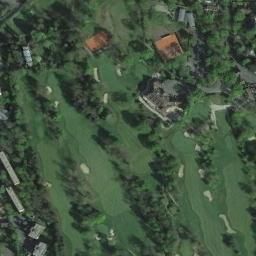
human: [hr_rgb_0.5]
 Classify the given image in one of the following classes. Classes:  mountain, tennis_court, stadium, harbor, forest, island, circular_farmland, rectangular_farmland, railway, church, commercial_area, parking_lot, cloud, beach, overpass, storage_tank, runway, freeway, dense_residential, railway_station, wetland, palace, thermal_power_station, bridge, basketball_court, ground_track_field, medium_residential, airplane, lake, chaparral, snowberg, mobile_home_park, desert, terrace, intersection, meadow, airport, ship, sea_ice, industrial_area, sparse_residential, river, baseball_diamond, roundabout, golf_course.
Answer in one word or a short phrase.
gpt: golf_course